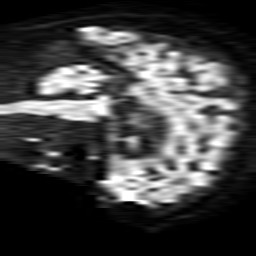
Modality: TRACE
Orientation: sagittal
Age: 72
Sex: male
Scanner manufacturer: philips
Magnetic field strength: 1.5 T
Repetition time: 3.641 s
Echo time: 0.09255 s